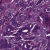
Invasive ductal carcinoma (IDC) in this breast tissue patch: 1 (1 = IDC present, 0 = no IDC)